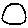
Label: moon